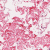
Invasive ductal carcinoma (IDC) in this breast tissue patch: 0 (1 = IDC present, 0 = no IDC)